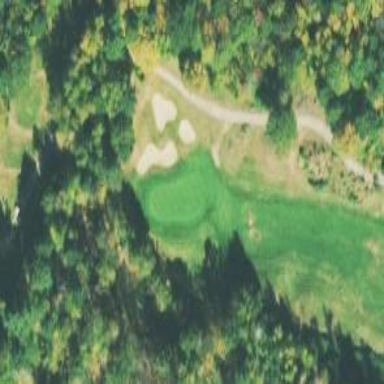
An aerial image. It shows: Area of rough grass used for golf.